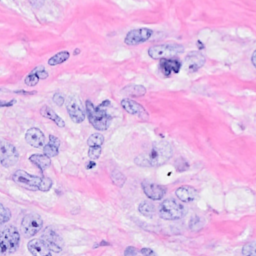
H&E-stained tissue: Breast